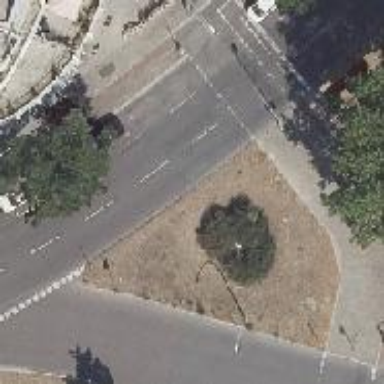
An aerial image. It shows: Grassy area with traffic island.